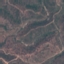
Land use / land cover: HerbaceousVegetation